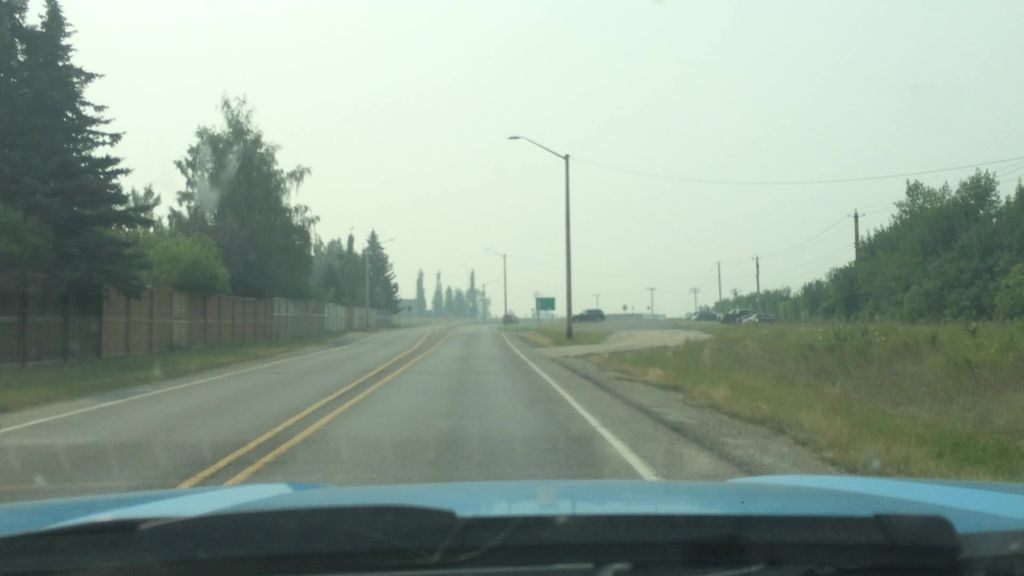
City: calgary